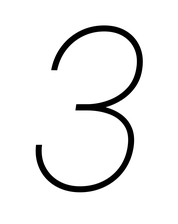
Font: Roboto-Italic_Thin_Italic